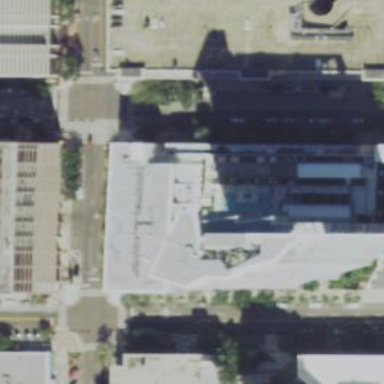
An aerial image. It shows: Part of building is shown in the image.